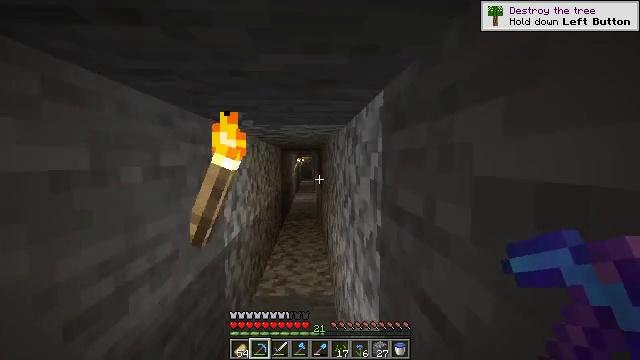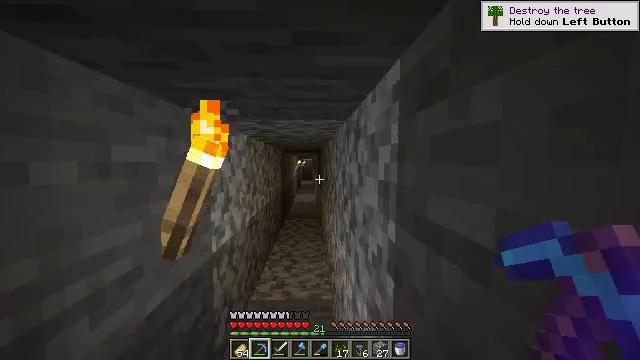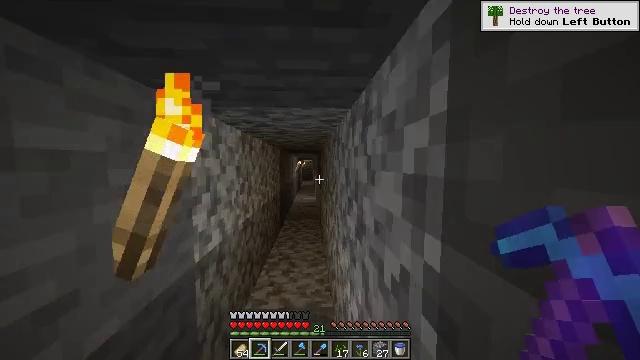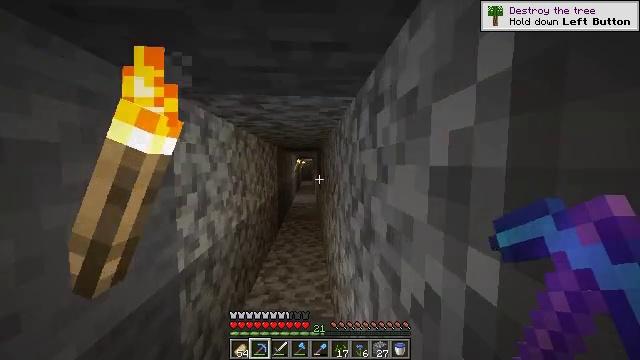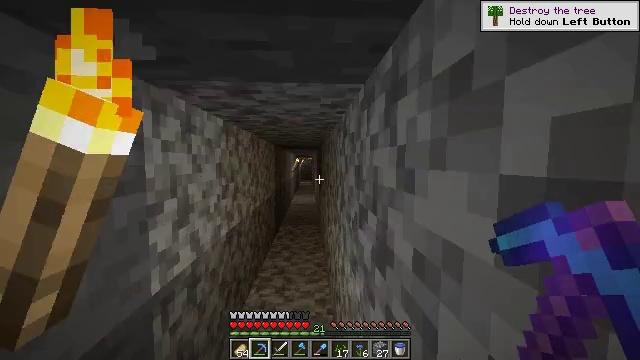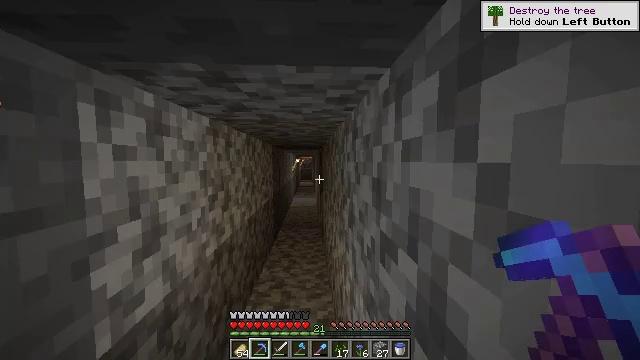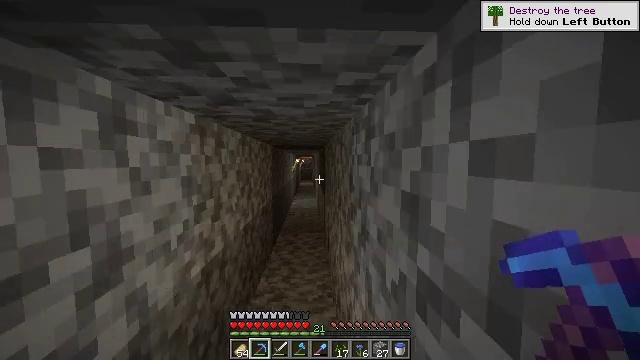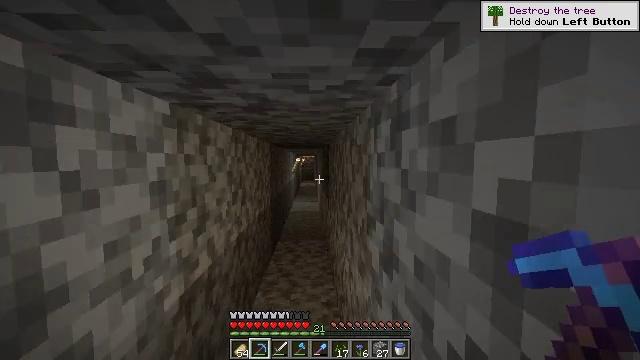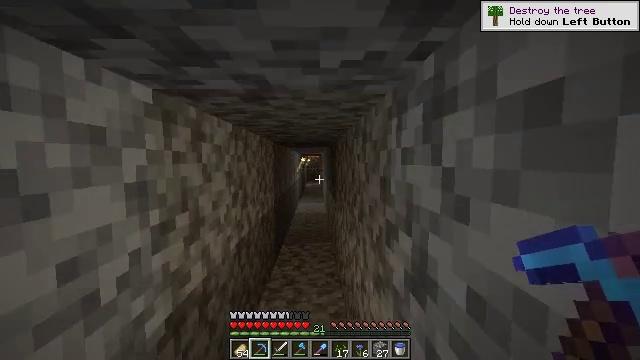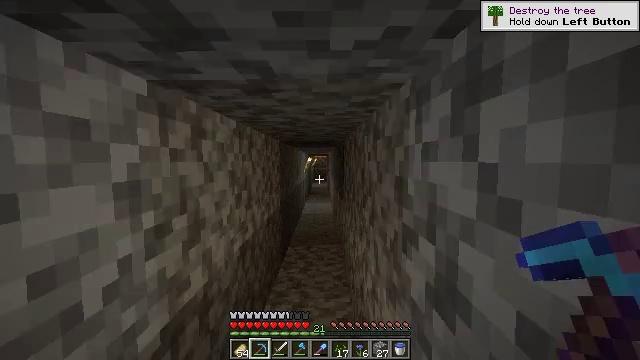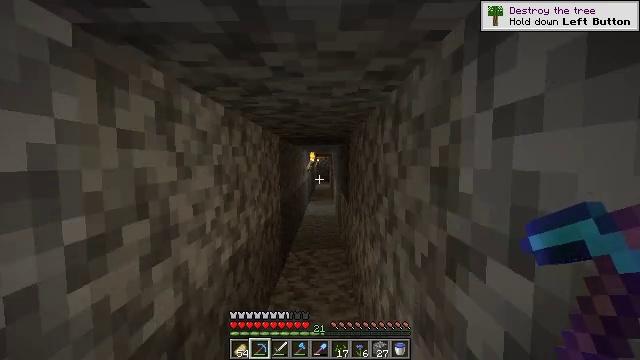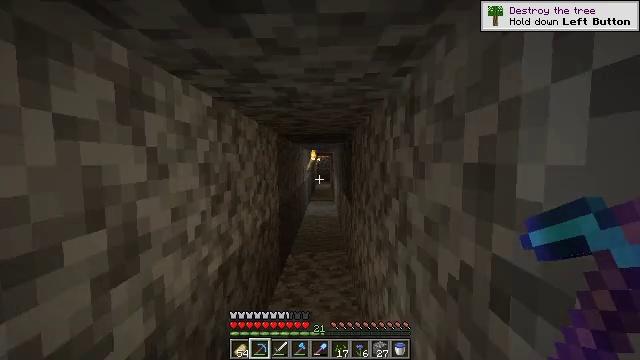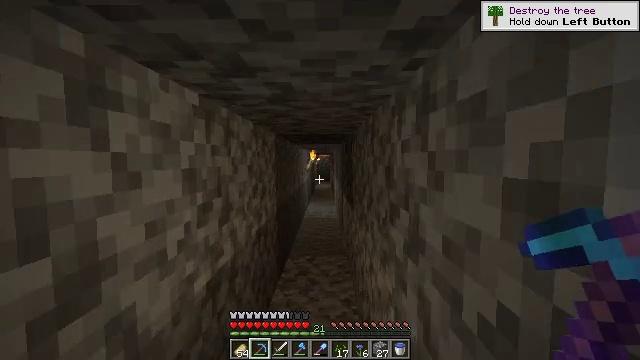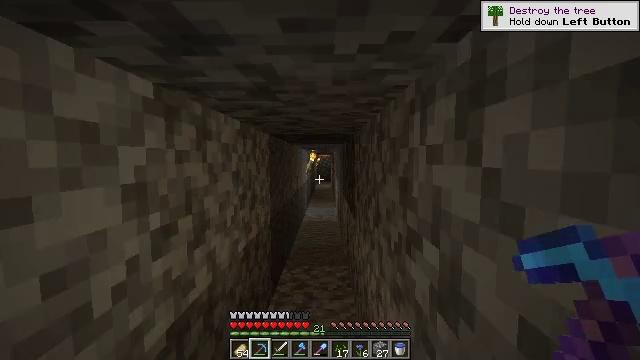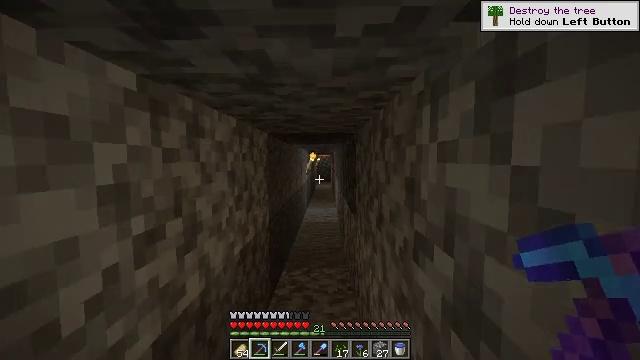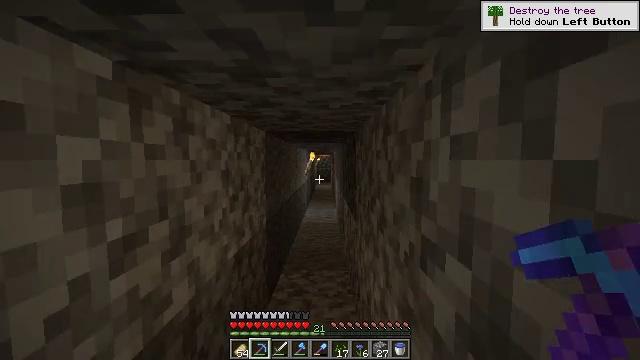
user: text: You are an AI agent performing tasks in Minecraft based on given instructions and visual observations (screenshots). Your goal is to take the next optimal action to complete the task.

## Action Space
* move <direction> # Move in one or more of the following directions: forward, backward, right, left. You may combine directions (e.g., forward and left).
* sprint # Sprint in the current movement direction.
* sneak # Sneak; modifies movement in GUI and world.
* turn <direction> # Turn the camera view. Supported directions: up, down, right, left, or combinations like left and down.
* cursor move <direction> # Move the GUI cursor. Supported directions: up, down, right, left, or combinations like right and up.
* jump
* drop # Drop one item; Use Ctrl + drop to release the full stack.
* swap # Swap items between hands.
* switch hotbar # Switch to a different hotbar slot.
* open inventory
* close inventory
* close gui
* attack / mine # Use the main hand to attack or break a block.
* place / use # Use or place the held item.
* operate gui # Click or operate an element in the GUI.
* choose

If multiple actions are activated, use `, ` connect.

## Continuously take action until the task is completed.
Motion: motion action
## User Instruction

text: Break the coal ore to collect coal.
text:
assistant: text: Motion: move forward, sprint
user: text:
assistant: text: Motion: move forward, sprint
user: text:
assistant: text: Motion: move forward
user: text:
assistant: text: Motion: move forward
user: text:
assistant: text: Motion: move forward, sprint
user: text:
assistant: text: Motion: move forward, sprint
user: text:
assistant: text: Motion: move forward, sprint
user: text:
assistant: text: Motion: move forward, sprint, turn left
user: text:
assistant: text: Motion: move forward, turn left
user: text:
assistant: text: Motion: move forward
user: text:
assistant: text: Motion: move forward
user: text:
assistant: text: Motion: move forward
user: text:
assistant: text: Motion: move forward
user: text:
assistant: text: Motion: no_op
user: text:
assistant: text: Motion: no_op
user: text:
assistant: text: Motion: no_op
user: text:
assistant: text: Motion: no_op
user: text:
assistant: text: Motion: no_op
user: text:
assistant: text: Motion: no_op
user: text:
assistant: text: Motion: move forward
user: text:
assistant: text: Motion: move forward
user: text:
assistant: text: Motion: move forward
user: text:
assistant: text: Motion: move forward
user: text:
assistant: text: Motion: move forward
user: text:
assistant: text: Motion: move forward
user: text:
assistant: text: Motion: move forward, sprint
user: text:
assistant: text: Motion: move forward, sprint
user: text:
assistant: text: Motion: move forward, sprint
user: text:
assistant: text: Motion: move forward, sprint
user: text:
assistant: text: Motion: move forward, sprint